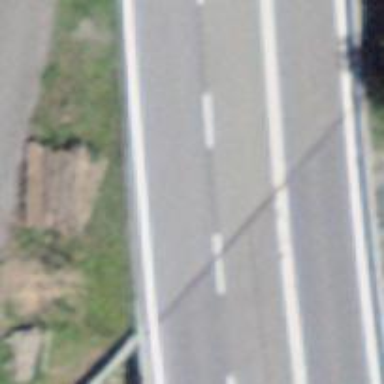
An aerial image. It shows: Primary highway with bridge.